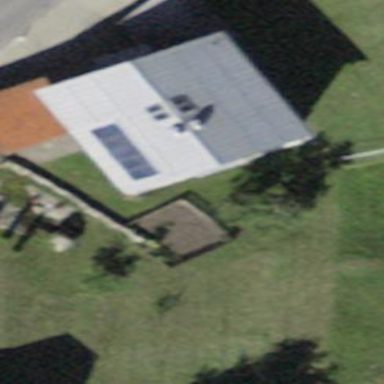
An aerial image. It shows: Detached building.